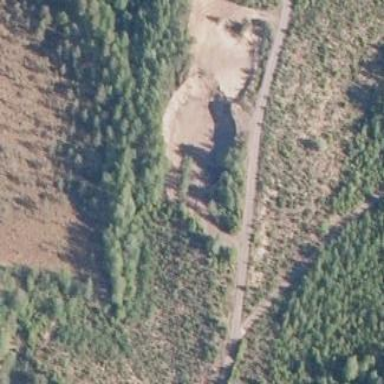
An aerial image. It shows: Quarry area.